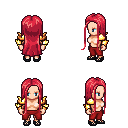
a pixel art fantasy rpg character, female body template, human, light skin, gold arm armor, red pants, ruby red extra-long hairstyle, ghillies, four views (front, back, left, right), 2x2 character sprite sheet, small pixel art, hard edges, no anti-aliasing